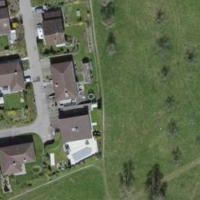
EUNIS habitat code: 24
Species observed at this site:
Cerastium tomentosum